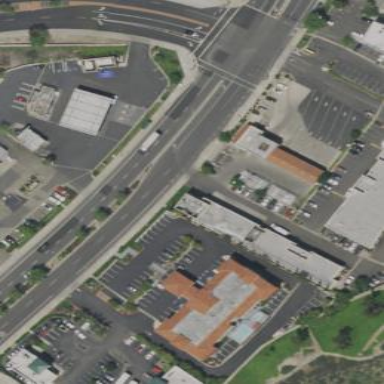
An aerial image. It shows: Retail area.